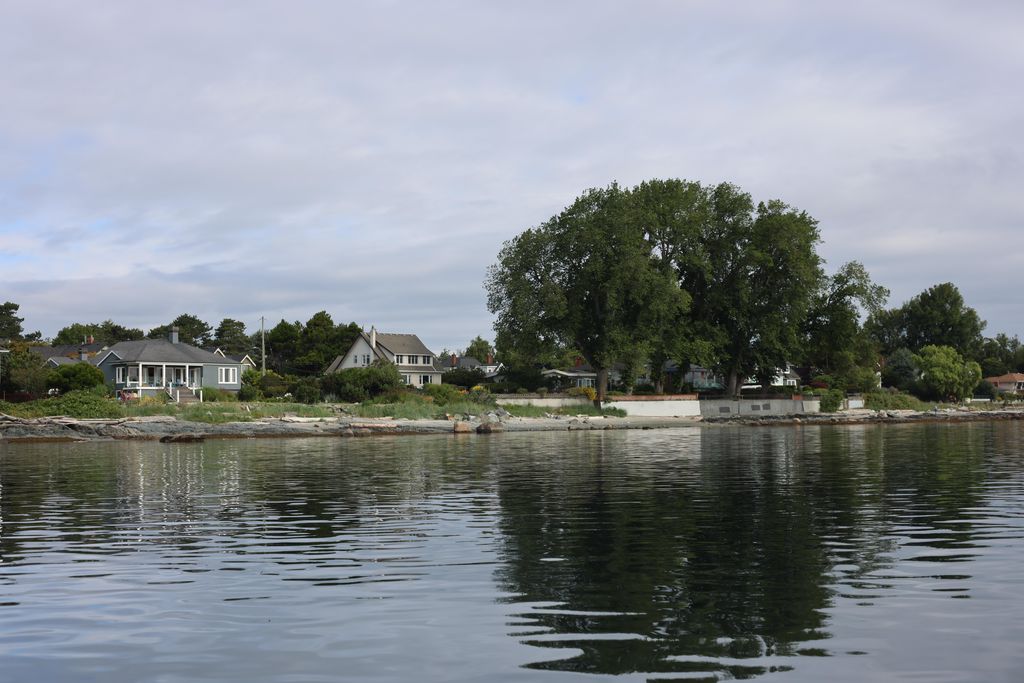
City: victoria